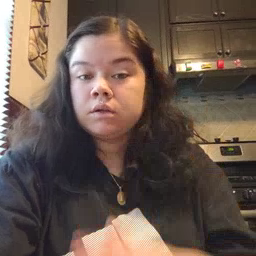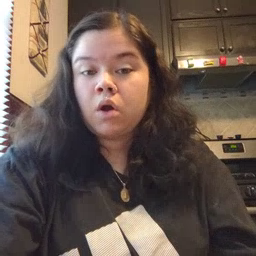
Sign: arm